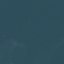
Land use / land cover class: SeaLake